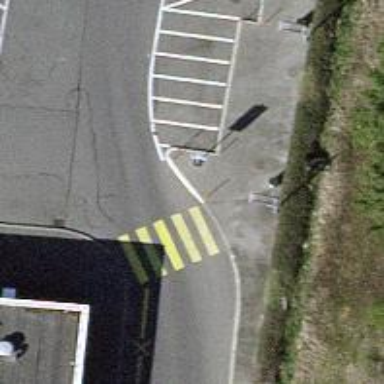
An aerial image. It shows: Uncontrolled zebra crossing on the road.